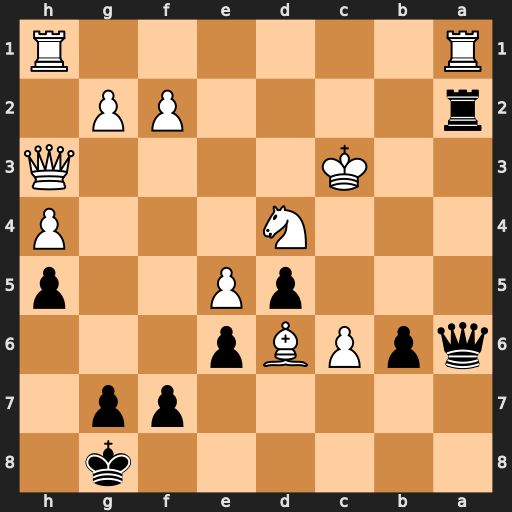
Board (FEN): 6k1/5pp1/qpPBp3/3pP2p/3N3P/2K4Q/r4PP1/R6R
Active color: b
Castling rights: -
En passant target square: -
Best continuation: Qc4#